Question: My program will alert users when data (stock name & price) in the database matches with the data (stock name and price) from Yahoo Finance. With the help of <URL> i'm able to implement a pop up notification.
The problem now is, all the functions only works on the last frame (YHOO). It will not dispose() after 5 seconds, or when I click the closeButton. Thanks!

'''
if (stockPriceDB == popStockValue)
{
String header = "Stock: " + stock.getTicker() + " is now @ " + stock.getPrice();
String message = "";
popUpFrame = new JFrame();
popUpFrame.setSize(320,90);
popUpFrame.setUndecorated(true);
popUpFrame.getContentPane().setLayout(new GridBagLayout());
GridBagConstraints constraints = new GridBagConstraints();
constraints.gridx = 0;
constraints.gridy = 0;
constraints.weightx = 1.0f;
constraints.weighty = 1.0f;
constraints.insets = new Insets(5, 5, 5, 5);
constraints.fill = GridBagConstraints.BOTH;
JLabel headingLabel = new JLabel(header);
ImageIcon headingIcon = new ImageIcon("images/alert.gif");
headingLabel.setIcon(headingIcon);
popUpFrame.getContentPane().add(headingLabel, constraints);
constraints.gridx++;
constraints.weightx = 0f;
constraints.weighty = 0f;
constraints.fill = GridBagConstraints.NONE;
constraints.anchor = GridBagConstraints.NORTH;
closeButton = new JButton();
closeButton = new JButton(new AbstractAction("x")
{
private static final long serialVersionUID = 1L;
public void actionPerformed(final ActionEvent e)
{
popUpFrame.dispose();
}
});
closeButton.setMargin(new Insets(1, 4, 1, 4));
closeButton.setFocusable(false);
popUpFrame.getContentPane().add(closeButton, constraints);
constraints.gridx = 0;
constraints.gridy++;
constraints.weightx = 1.0f;
constraints.weighty = 1.0f;
constraints.insets = new Insets(5, 5, 5, 5);
constraints.fill = GridBagConstraints.BOTH;
JLabel messageLabel = new JLabel(message);
popUpFrame.getContentPane().add(messageLabel, constraints);
popUpFrame.setDefaultCloseOperation(WindowConstants.EXIT_ON_CLOSE);
popUpFrame.setVisible(true);
Dimension screenSize = Toolkit.getDefaultToolkit().getScreenSize();
Insets toolHeight = Toolkit.getDefaultToolkit().getScreenInsets(popUpFrame.getGraphicsConfiguration());
popUpFrame.setLocation(screenSize.width - popUpFrame.getWidth(), screenSize.height - toolHeight.bottom - (popUpFrame.getHeight() * (x+1)));
new Thread()
{
public void run()
{
try
{
Thread.sleep(5000);
popUpFrame.dispose();
}
catch (InterruptedException e)
{
e.printStackTrace();
}
};
}.start();
}
}
'''
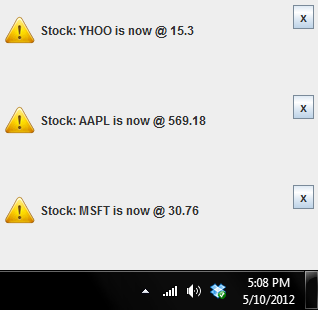
Answer: I suspect that the problem you are getting is that you are passing, to an external code (a different thread in this case), a variable of 'popUpFrame' which you then assign new object every instance of the loop.
as you are loosing the reference you passed. Because you are overwriting it every time you create a new object.
Therefore, I think you might be only able to close to latest one.
a variable you pass to an external code should always be 'final' or when instantiating an external process store a reference to it inside the external code.